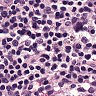
Metastatic tissue present: no